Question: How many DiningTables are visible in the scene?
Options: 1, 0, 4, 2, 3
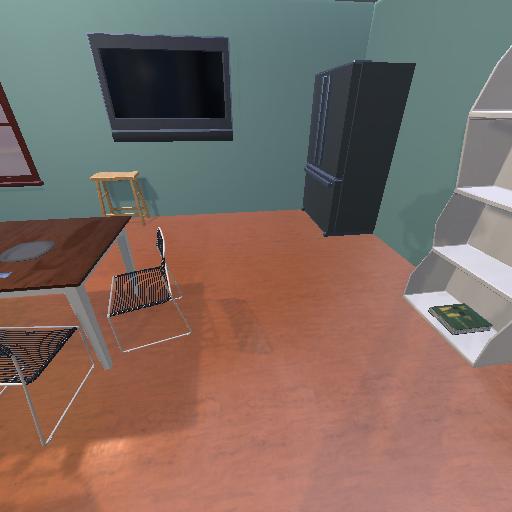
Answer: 1